Field crop: tomato
Growth stage: 1
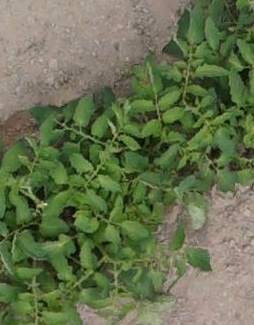
Species: tomato